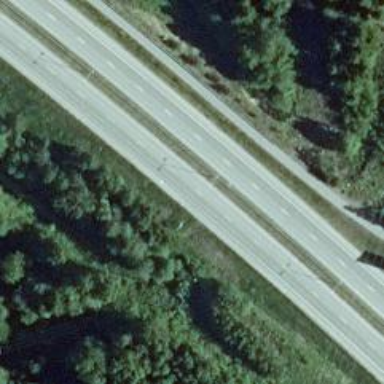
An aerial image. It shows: Asphalt trunk highway.